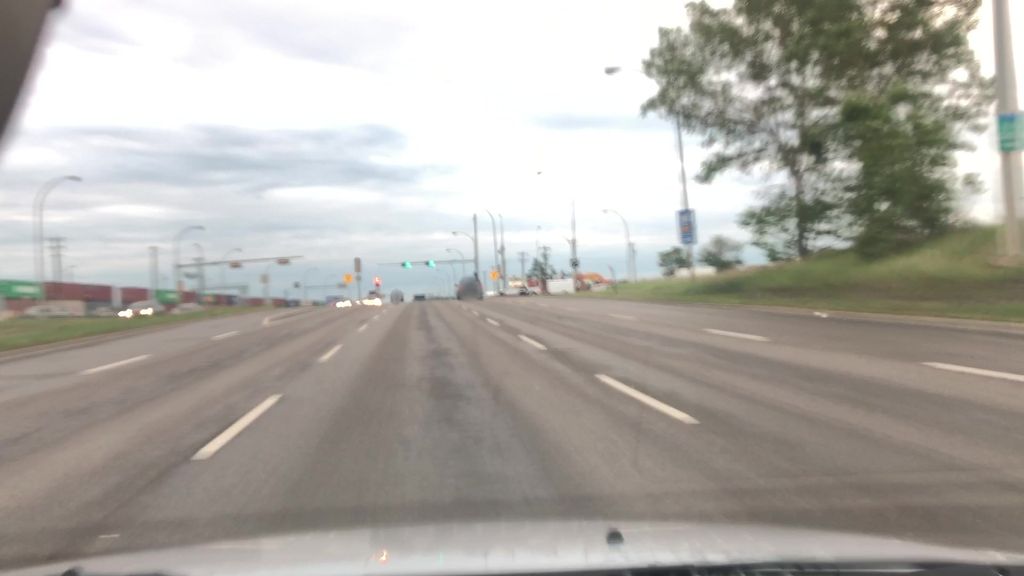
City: edmonton